Question: I am trying to make a program in Clingo to solve a Euler path. So far this is what I have come up with. I want my graph to appear as follows.

My input.
'''
edge(a,b).
edge(b,c).
edge(c,d).
edge(d,e).
edge(a,d).
edge(b,d).
%edge(x,y):-edge(y,x).
num(1..6).
'''
My program so far.
'''
%Generates paths with X and Ys equal to edges in the input, N can be in the range of 'num'
1{path(X,Y,N):edge(X,Y)}1:-num(N).
%Next edges Y and X1 are the same/connect. Where N is in the range of indices.
:-path(X,Y,N), path(X1,Y1,N+1), Y!=X1, num(N).
'''
Am I incorrect in my comments in my program?
I would think that the program is it should always connect edges together.
As it is right now I do not get an answer, however when the number of steps "num" is ranged from 1..4 I get a solution. I believe a Euler path should have 6 steps, however with a possible solution of:
'''
path(b,d,1)
path(d,a,2)
path(a,b,3)
path(b,c,4)
path(c,d,5)
path(d,e,6)
'''
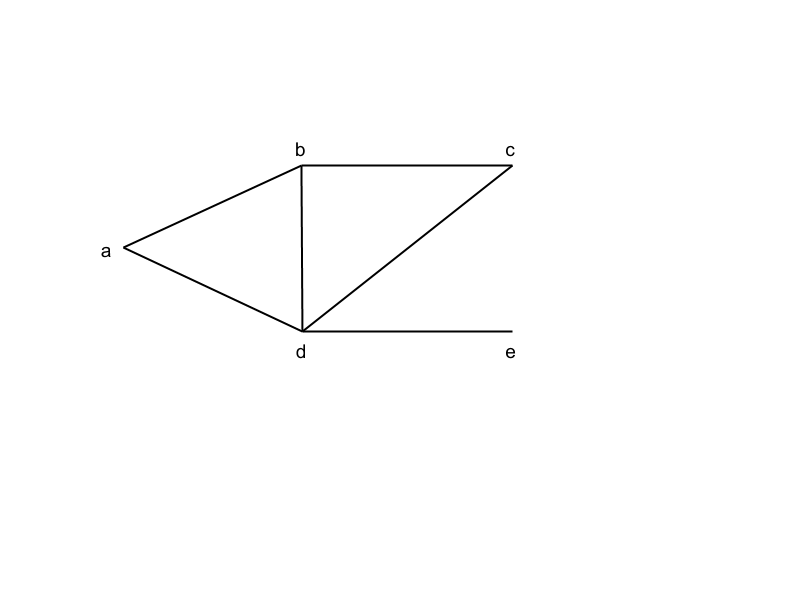
Answer: Figured it out!
Here is the input file.
'''
edge(a,b).
edge(b,c).
edge(c,d).
edge(d,e).
edge(a,d).
edge(b,d).
edge(X,Y):-edge(Y,X).
num(1..6).
'''
And the output file.
'''
1{path(X,Y,N):edge(X,Y)}1:-num(N).
%Next edges Y and X1 are the same/connect. Where N is in the range of indices.
:-path(X,Y,N), path(X1,Y1,N+1), Y!=X1, num(N).
%Accept no duplicate paths
:-path(X,Y,N), path(X1,Y1,N2), Y==Y1, X==X1, num(N), num(N2), N!=N2.
:-path(X,Y,N), path(X1,Y1,N2), Y==X1, X==Y1, num(N), num(N2), N!=N2.
#hide.
#show path/3.
'''
Which produces an output as follows on my machine (reversed for readability):
'''
path(e,d,1)
path(d,b,2)
path(b,c,3)
path(c,d,4)
path(d,a,5)
path(a,b,6)
'''